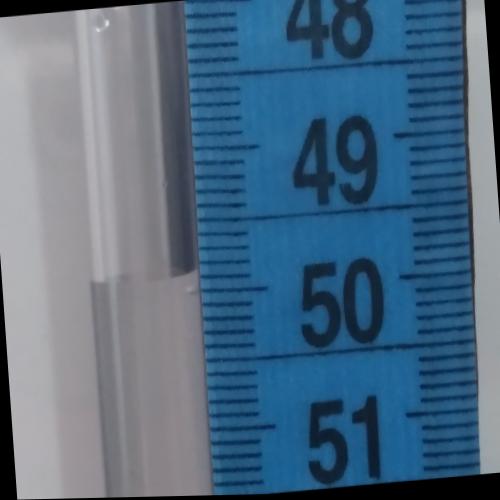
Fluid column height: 49.9 cm